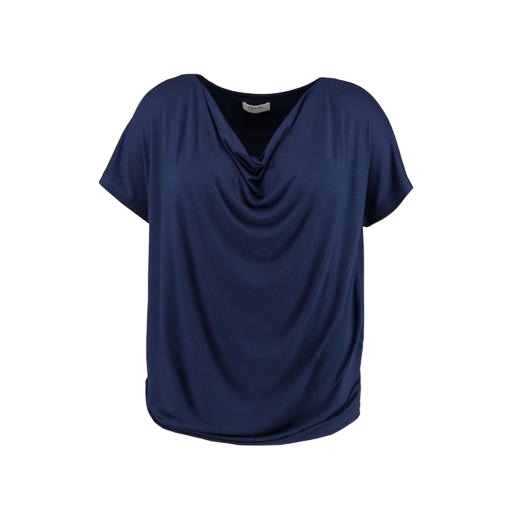
blue plus size printed t-shirt only macy, blue nly t-shirt, blue short-sleeve top only macy, white background